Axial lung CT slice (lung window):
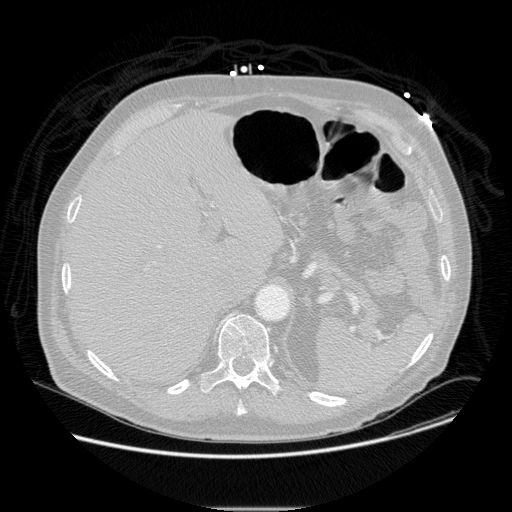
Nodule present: no